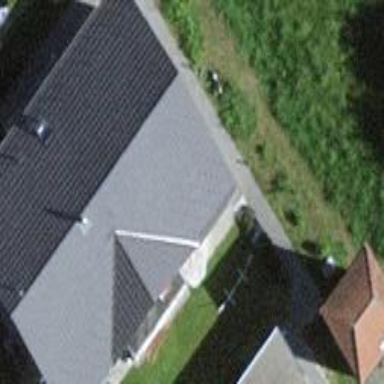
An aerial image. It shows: Gabled roof house.